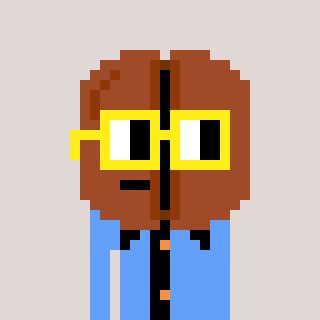
a pixel art character with square yellow glasses, a coffeebean-shaped head and a blue-colored body on a warm background